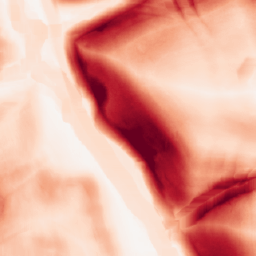
Category: morphological
Decomposition family: morphological_gradient
Decomposition parameters: size: 15
shape: square
Upsampling method: nearest
Upsampling parameters: scale: 2
Upsampling scale: 2